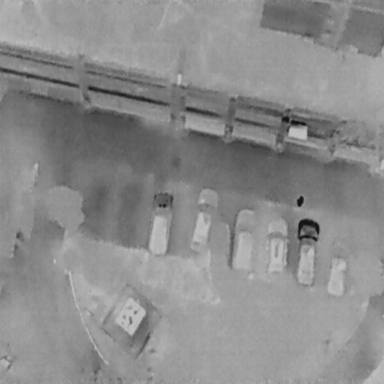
There are seven objects shown in the infrared image, including a Person, and six Cars.